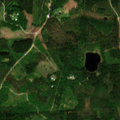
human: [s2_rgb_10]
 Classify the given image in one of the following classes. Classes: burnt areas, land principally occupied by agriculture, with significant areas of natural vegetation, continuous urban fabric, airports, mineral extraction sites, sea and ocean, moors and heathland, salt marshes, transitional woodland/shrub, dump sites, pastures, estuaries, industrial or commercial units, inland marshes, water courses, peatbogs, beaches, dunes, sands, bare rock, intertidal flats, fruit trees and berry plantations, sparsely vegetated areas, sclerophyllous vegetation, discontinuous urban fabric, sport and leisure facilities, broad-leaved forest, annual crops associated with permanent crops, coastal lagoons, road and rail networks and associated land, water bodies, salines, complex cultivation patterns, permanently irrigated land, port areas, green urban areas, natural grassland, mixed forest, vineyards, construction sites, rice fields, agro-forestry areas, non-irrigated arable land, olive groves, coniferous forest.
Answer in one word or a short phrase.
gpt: broad-leaved forest, coniferous forest, mixed forest